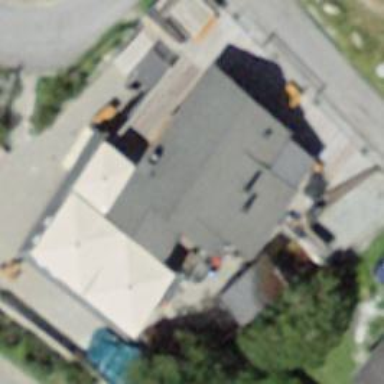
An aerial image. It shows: Restaurant.